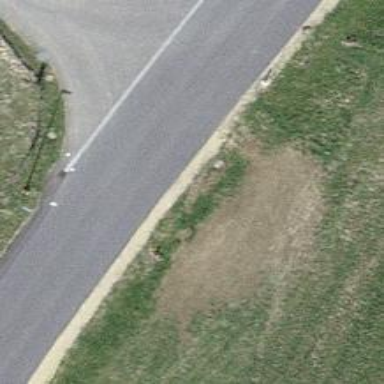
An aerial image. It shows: Tertiary road.